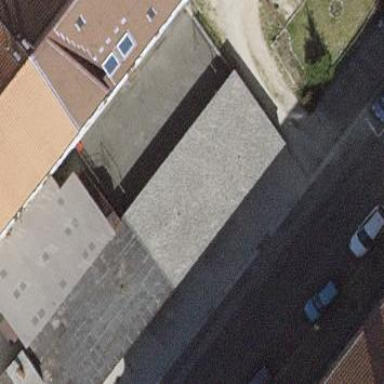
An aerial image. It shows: Group of garages.